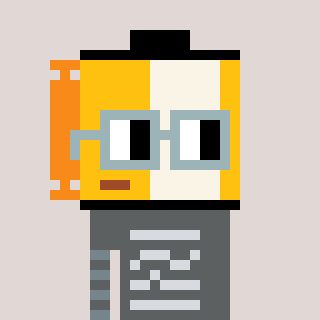
a pixel art character with square dark gray glasses, a film roll-shaped head and a computerblue-colored body on a warm background